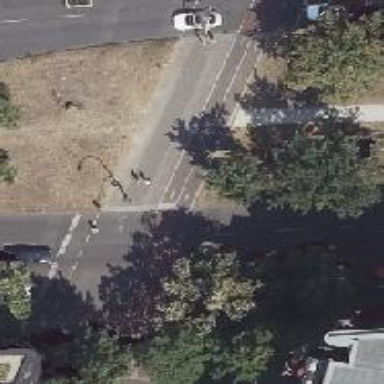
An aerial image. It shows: Asphalt cycleway with asphalt footway nearby.